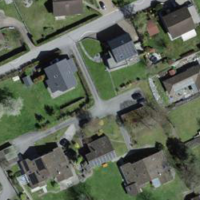
EUNIS habitat code: 55
Species observed at this site:
Juglans regia